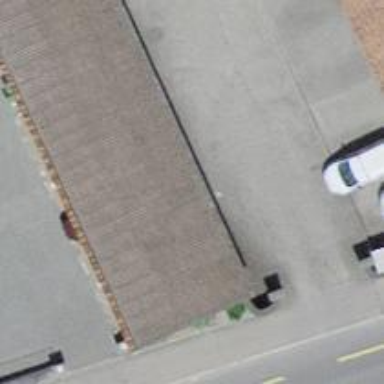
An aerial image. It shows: Garage.